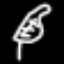
Label: leaf